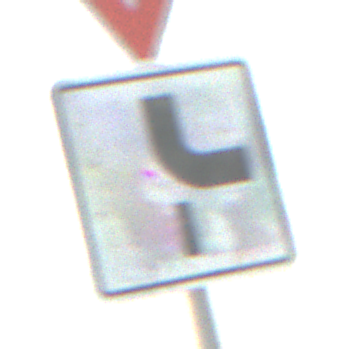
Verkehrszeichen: VerlaufVorfahrtsstrasse10
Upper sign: VorfahrtGewaehren
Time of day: SunriseSunset
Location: Outdoor (RoadRail)
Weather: PartlyCloudy
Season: NotSpecified
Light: Natural